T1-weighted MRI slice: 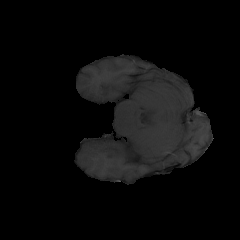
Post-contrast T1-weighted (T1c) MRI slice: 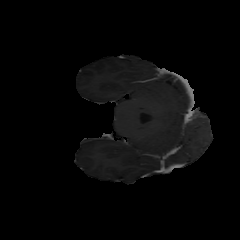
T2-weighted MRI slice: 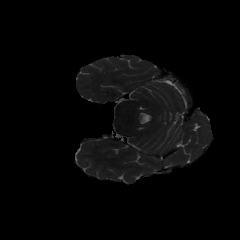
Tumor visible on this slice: no